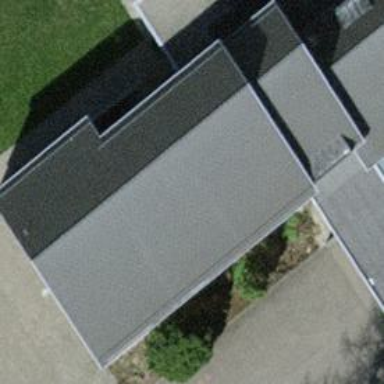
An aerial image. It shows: Building with gabled roof.